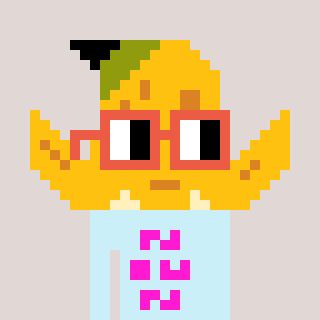
a pixel art character with square orange glasses, a banana-shaped head and a cold-colored body on a warm background